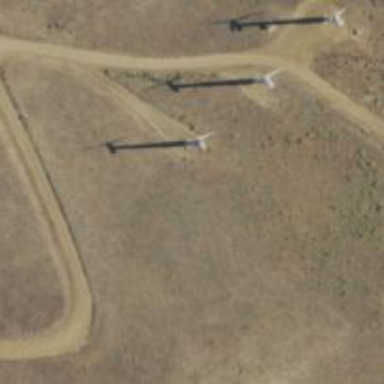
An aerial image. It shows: Wind power generator.